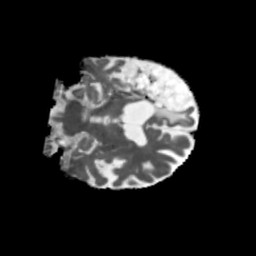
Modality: MD
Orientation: coronal
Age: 68
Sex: male
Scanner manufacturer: siemens
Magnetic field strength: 3 T
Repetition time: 5.47 s
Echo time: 0.0854 s